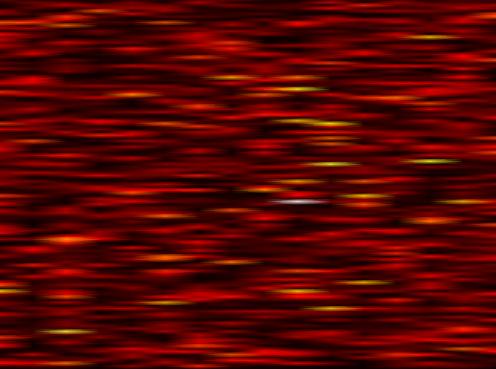
Label: WOLA